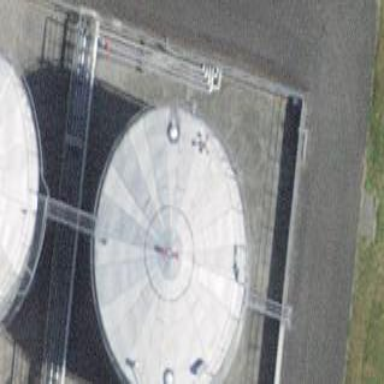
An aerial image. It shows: Storage tank which is man-made and housed in building.